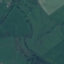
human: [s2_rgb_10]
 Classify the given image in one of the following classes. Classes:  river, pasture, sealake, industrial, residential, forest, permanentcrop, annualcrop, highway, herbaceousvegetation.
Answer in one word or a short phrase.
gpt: Pasture